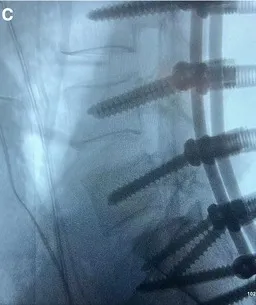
Intraoperative C-arm fluoroscopy showed a good reduction (C).
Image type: radiology (x_ray)